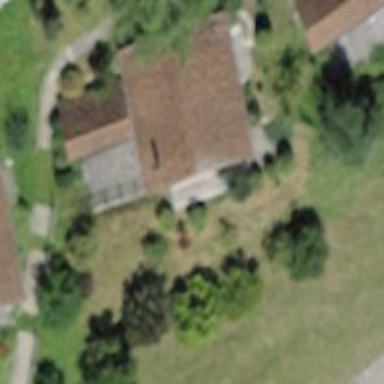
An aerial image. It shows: Detached building.